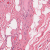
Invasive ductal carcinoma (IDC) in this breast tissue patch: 0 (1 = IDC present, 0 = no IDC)